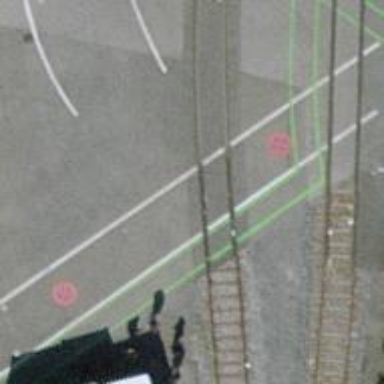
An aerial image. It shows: Level crossing along the railway.